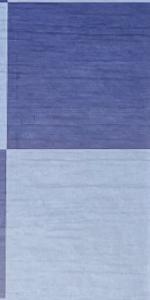
Label: Empty